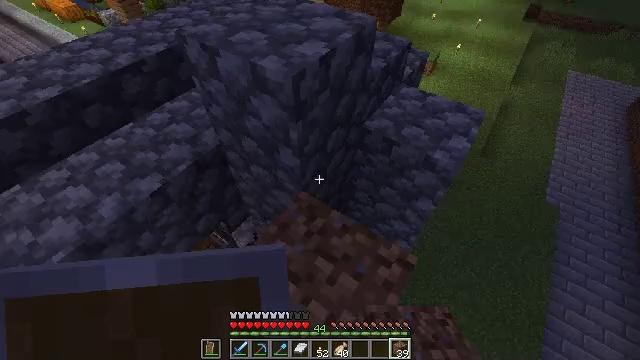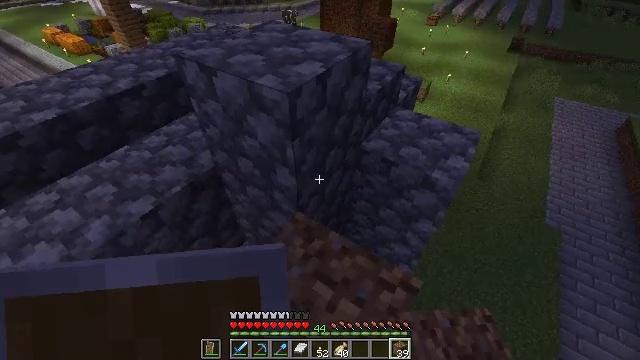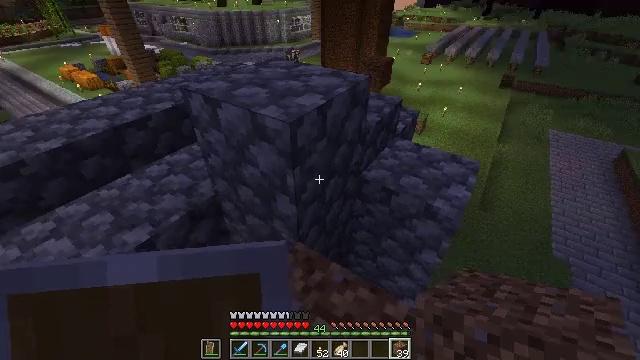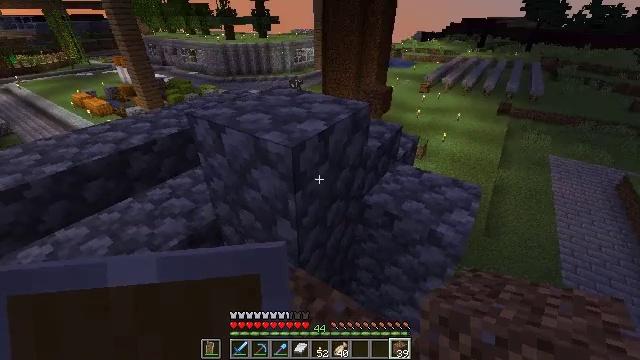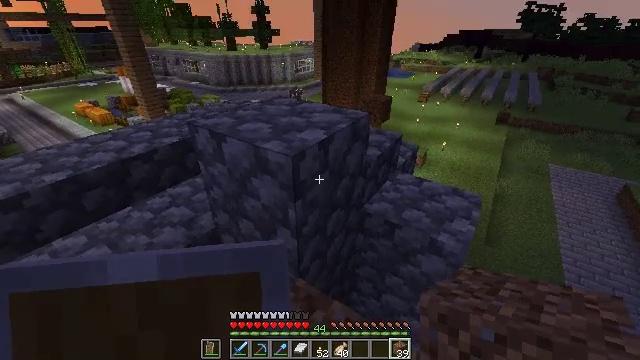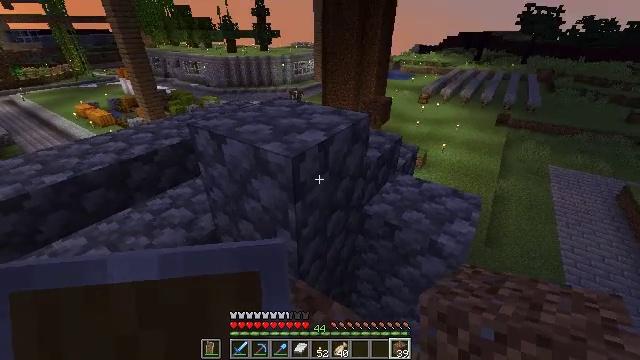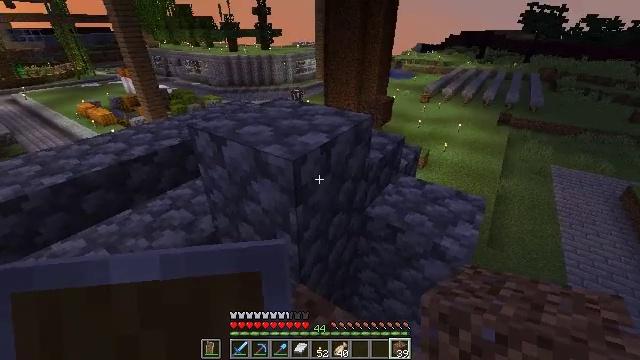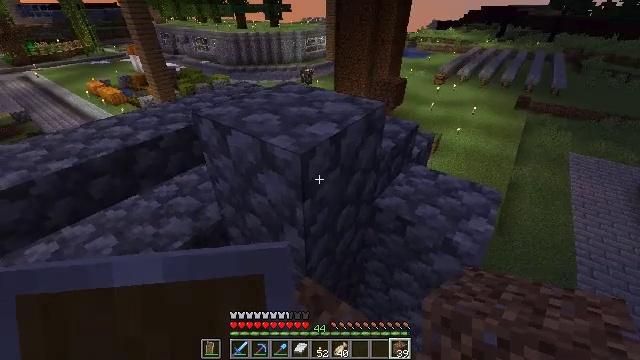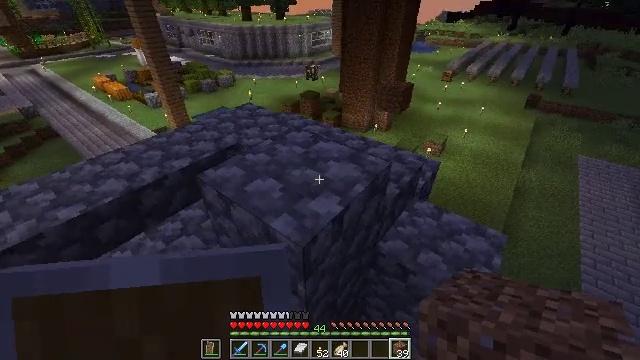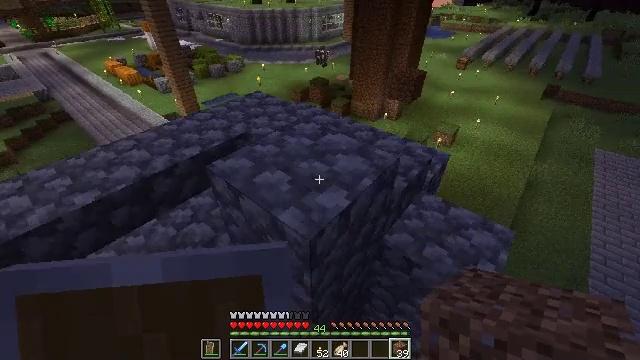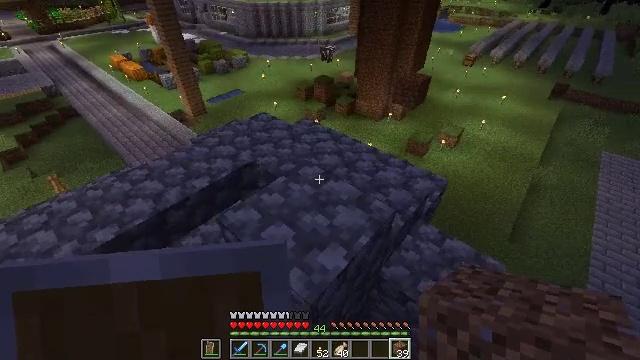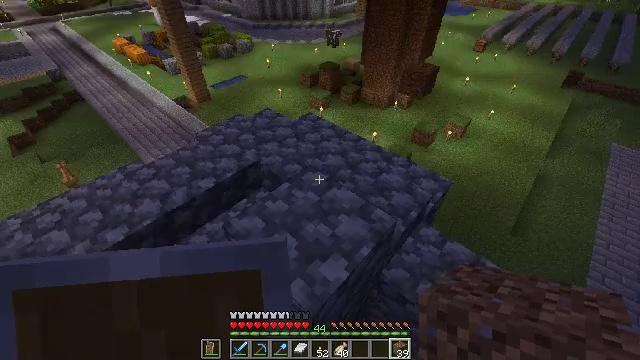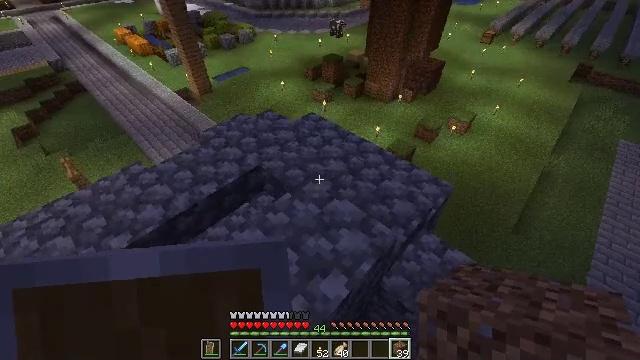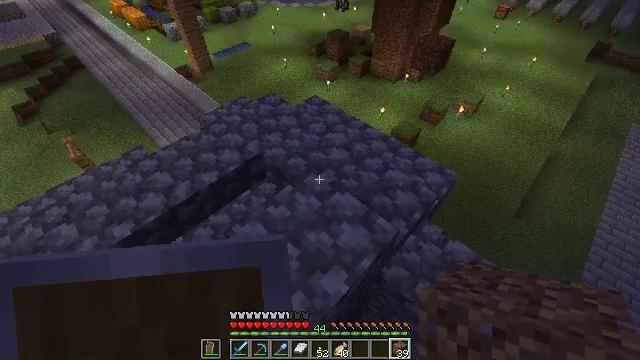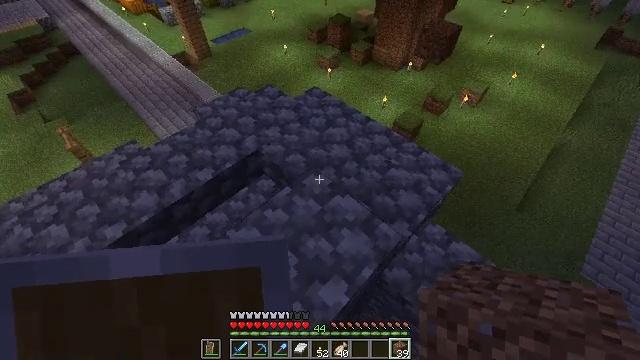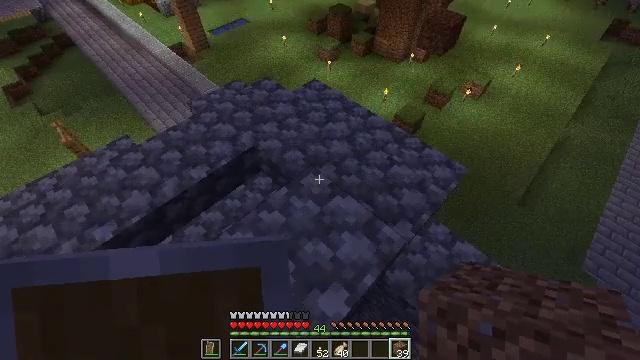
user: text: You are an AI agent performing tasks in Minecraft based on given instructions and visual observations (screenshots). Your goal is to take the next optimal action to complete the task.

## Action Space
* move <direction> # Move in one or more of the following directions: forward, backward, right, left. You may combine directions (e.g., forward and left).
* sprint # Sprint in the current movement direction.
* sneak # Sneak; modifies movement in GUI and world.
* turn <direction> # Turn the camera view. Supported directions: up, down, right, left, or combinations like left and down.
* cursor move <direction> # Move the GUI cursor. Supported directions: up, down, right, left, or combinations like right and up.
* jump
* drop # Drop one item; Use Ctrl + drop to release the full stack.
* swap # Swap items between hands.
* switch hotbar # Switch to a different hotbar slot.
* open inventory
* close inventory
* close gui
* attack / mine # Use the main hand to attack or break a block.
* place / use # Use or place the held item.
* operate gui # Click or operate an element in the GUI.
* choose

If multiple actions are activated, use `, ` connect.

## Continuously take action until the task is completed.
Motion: motion action
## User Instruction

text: Remove the cobblestone slab with a tool.
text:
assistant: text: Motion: turn up
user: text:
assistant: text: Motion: turn up
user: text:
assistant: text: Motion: turn up
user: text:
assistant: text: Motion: turn up
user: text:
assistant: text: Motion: no_op
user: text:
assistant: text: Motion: move forward
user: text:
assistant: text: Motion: move forward, turn left and down
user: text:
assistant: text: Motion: move forward, turn left and down, jump
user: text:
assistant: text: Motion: move forward, turn left and down, jump
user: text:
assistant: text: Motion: move forward, turn left and down, jump
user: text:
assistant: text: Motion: move forward, turn left and down, jump
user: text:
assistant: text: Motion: move forward, turn down
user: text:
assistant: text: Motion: move forward, turn down
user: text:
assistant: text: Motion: move forward, turn down
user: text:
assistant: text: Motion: turn down
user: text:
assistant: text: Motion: turn down
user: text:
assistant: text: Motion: turn right and down
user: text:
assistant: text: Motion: turn right and down
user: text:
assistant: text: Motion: turn right and down
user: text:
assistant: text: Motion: no_op
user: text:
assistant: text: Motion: no_op
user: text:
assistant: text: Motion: no_op
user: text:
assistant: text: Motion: turn right and down
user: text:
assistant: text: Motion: turn right and down
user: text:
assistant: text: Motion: turn right
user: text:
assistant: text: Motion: turn right
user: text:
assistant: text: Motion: turn right
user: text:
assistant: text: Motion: no_op
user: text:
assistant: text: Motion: no_op
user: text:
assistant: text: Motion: no_op